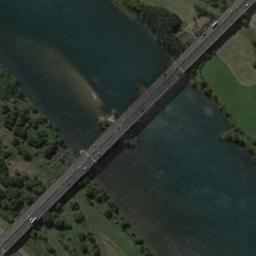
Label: bridge